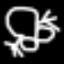
Label: frog